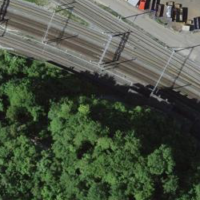
EUNIS habitat code: 41
Species observed at this site:
Lathyrus vernus